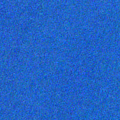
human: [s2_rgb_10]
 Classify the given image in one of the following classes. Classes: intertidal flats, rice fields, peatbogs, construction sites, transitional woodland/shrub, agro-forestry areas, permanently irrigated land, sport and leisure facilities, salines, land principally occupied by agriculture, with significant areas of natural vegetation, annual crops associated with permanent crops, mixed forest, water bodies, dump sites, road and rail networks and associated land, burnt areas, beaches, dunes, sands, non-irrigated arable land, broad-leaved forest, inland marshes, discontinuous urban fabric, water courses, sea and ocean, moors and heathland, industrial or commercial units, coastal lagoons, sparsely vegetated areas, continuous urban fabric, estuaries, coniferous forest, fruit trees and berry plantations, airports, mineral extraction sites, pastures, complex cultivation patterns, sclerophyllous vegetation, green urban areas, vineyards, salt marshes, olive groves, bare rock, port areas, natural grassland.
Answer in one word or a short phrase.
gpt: sea and ocean